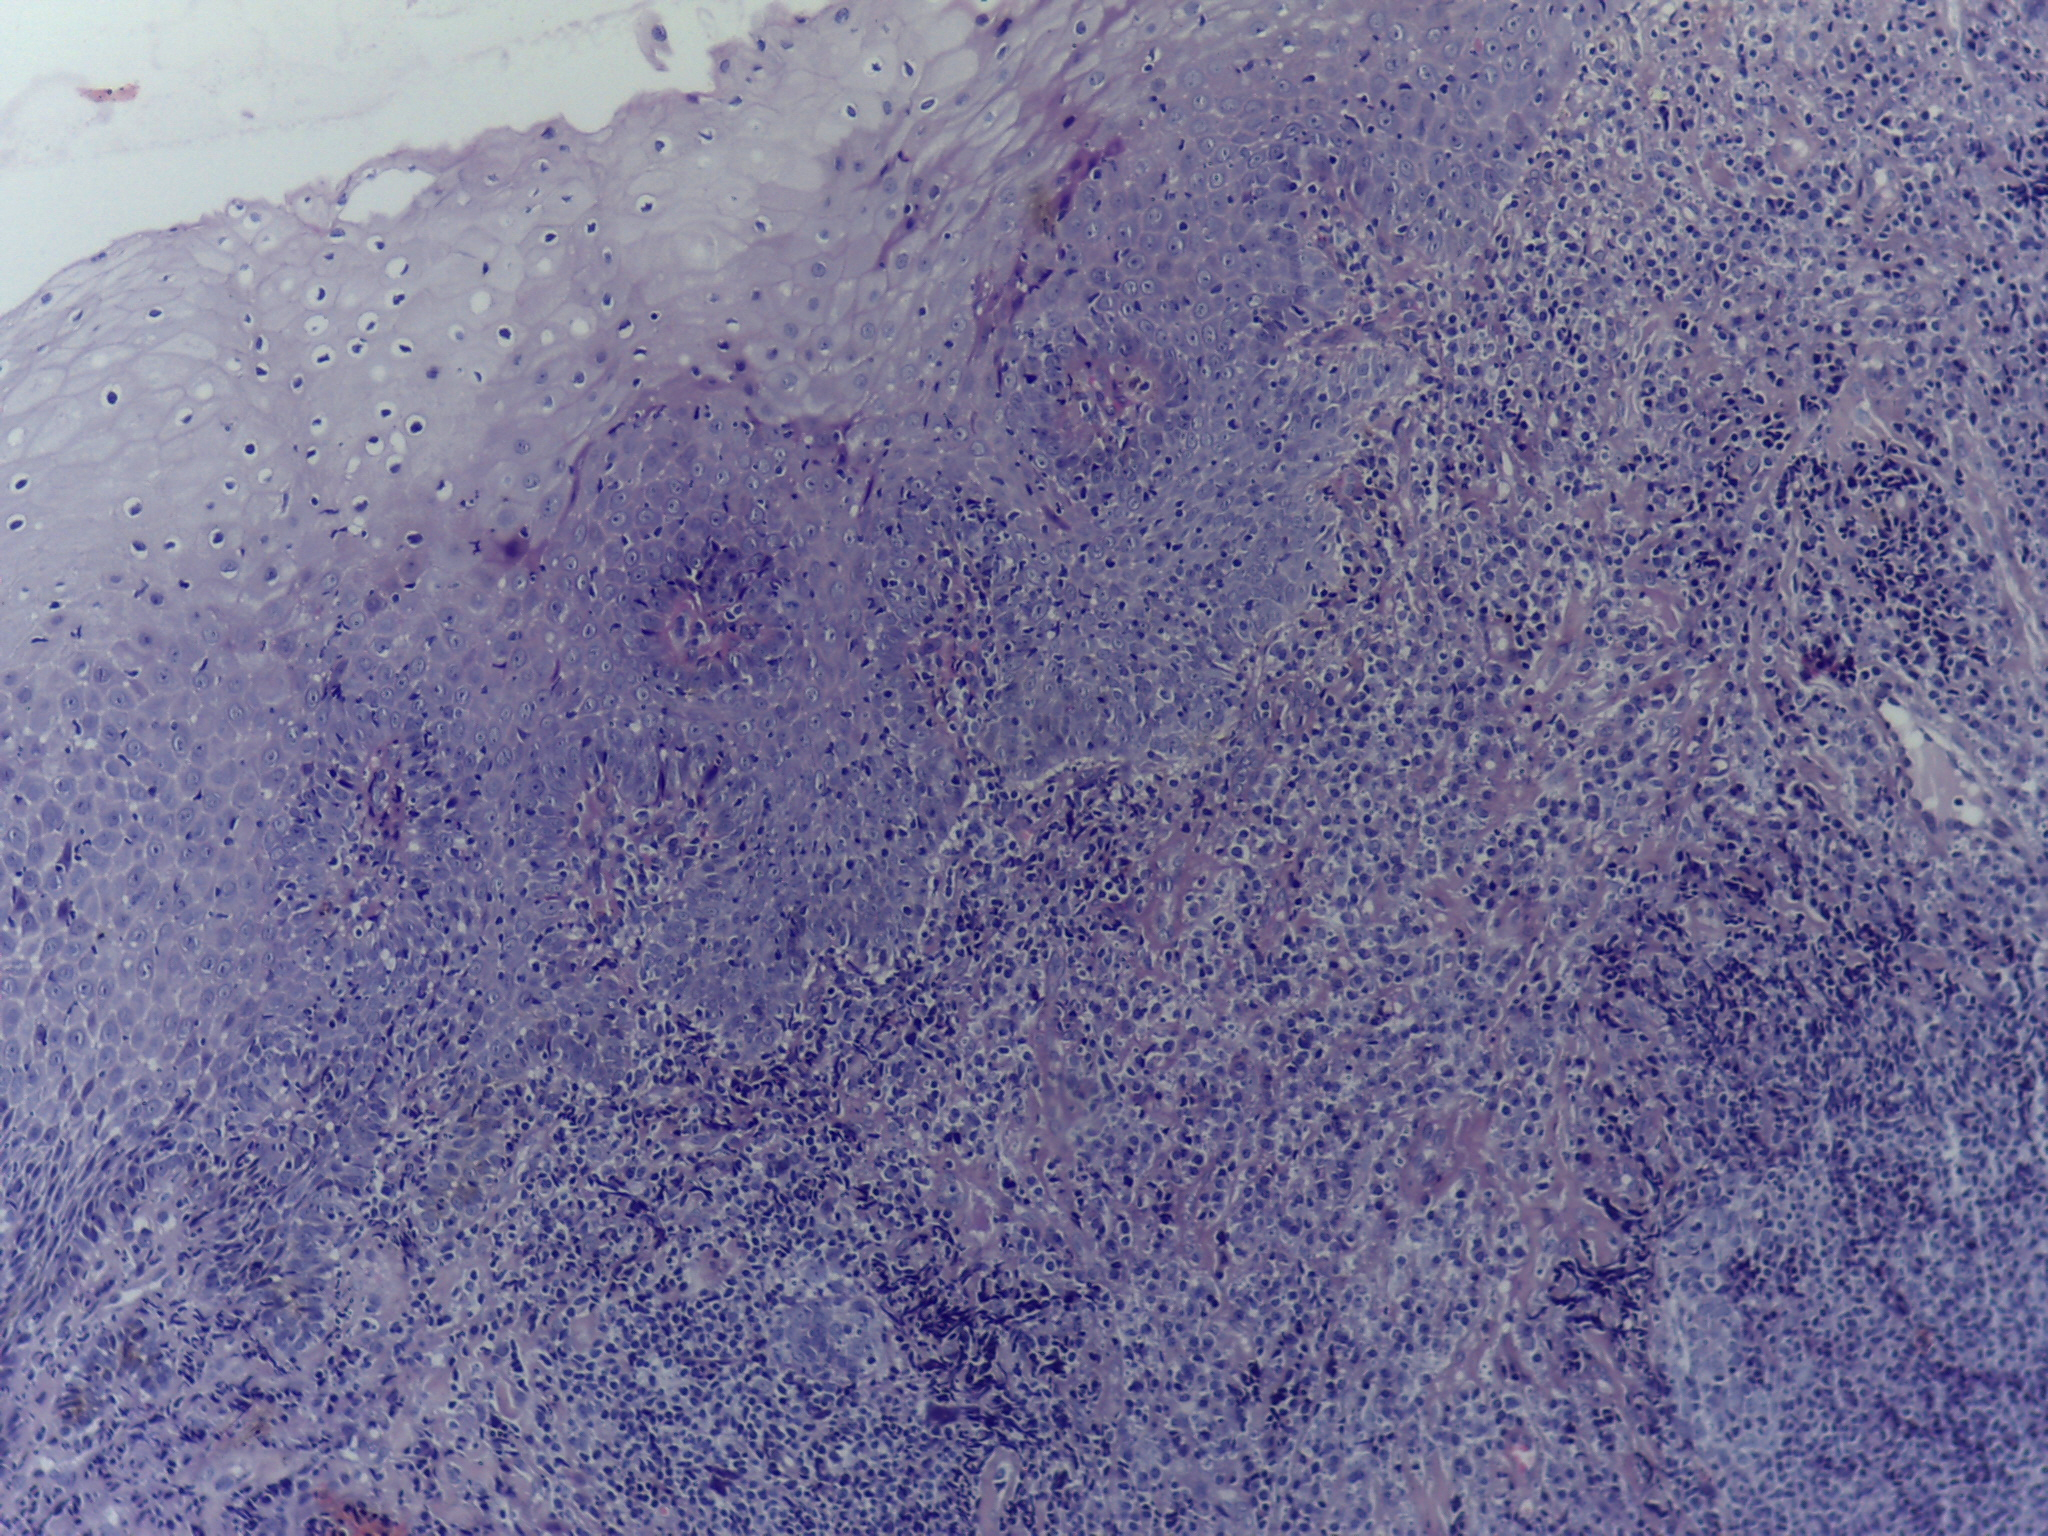
Diagnosis: OSCC